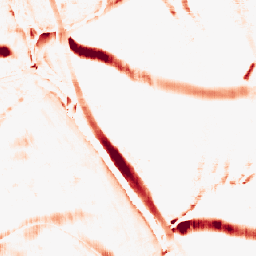
Category: morphological
Decomposition family: morphological_rect
Decomposition parameters: operation: opening
width: 10
height: 20
Upsampling method: nearest
Upsampling parameters: scale: 4
Upsampling scale: 4